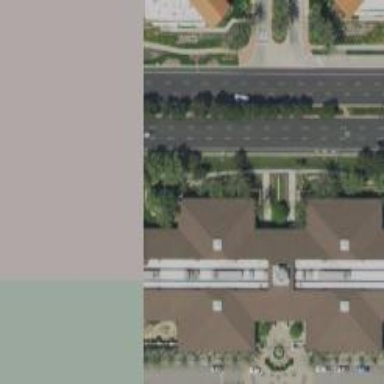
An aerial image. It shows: Primary highway with separate sidewalk.